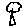
Label: tree